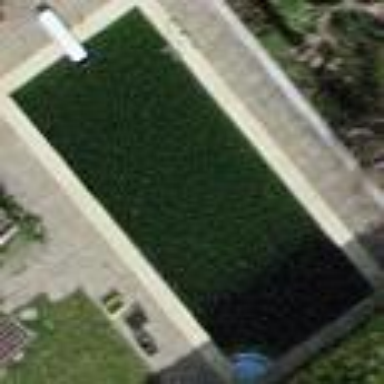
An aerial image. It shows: Swimming pool located in leisure land.